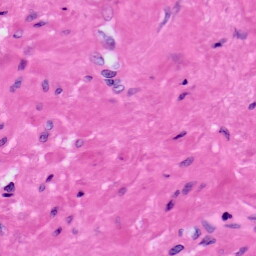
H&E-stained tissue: Prostate